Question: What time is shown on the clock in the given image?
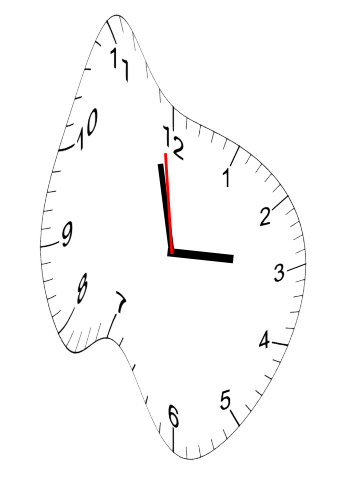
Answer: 02:57:59